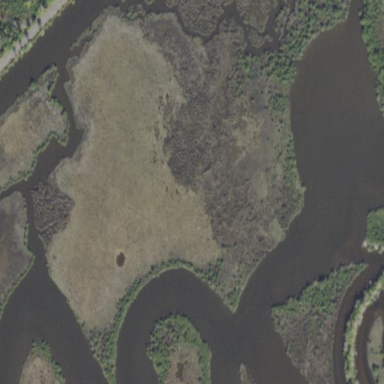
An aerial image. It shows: Tidalflat wetland.